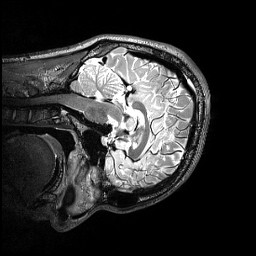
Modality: T2w
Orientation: sagittal
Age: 19
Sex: male
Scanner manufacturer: siemens
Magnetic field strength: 3 T
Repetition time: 3.2 s
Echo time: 0.565 s